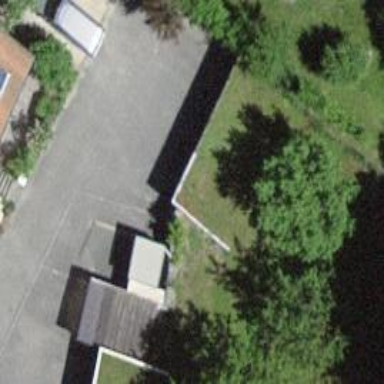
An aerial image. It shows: Parking entrance.